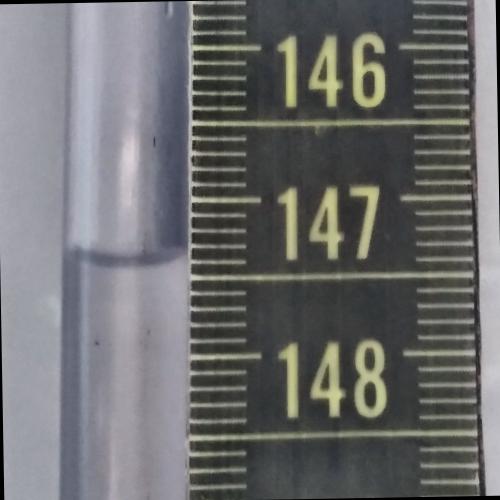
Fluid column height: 147.4 cm